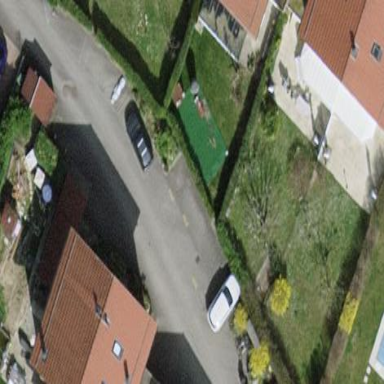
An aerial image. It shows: Garden surrounded by fence.